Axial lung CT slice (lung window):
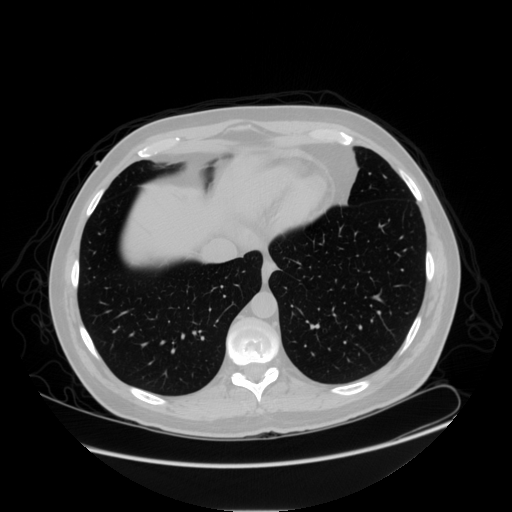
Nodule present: no